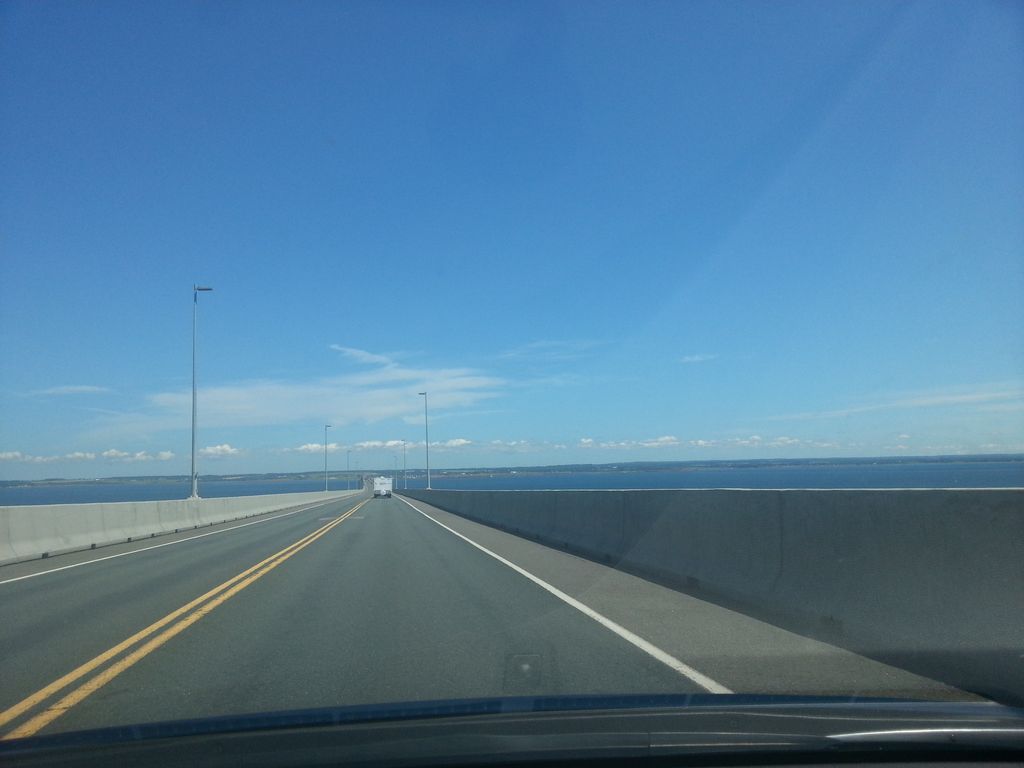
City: charlottetown